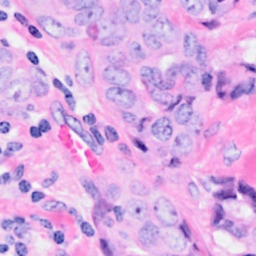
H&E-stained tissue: Breast